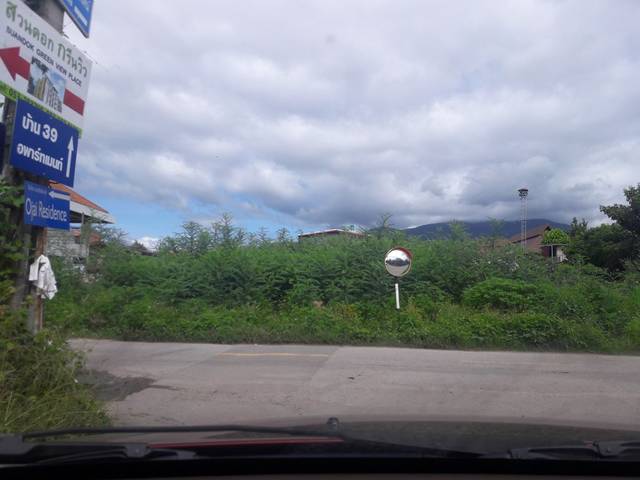
Region: Thailand
Coordinates: 18.785, 98.97